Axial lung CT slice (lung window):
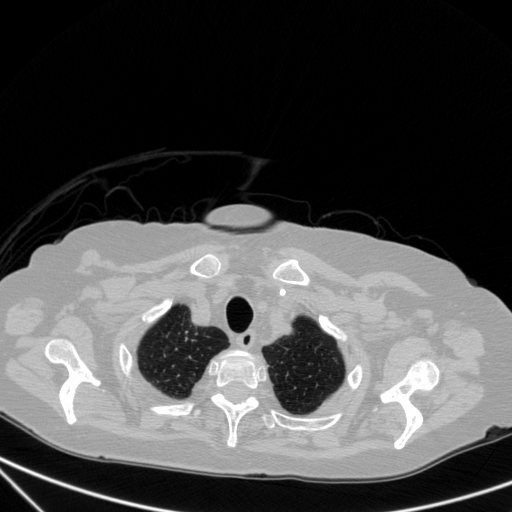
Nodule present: no